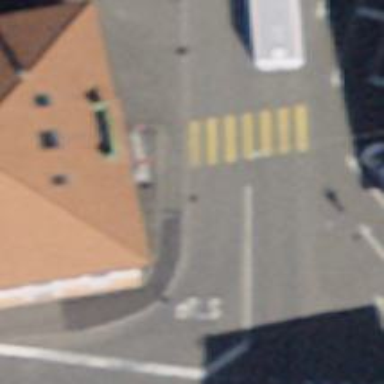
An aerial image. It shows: Marked road crossing.